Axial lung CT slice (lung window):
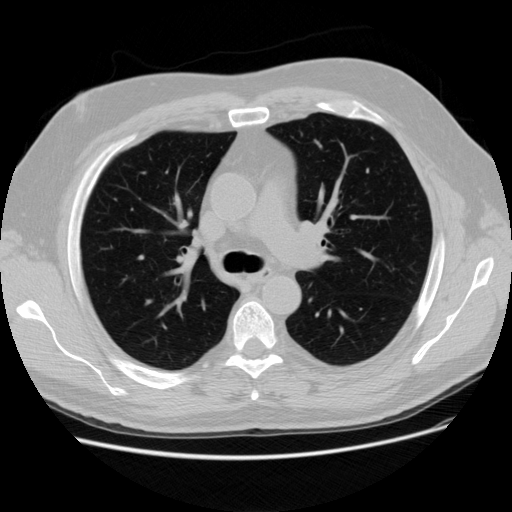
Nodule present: no